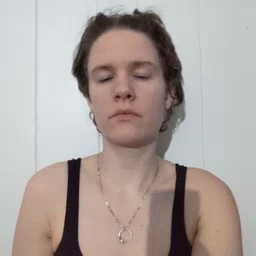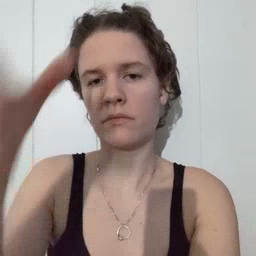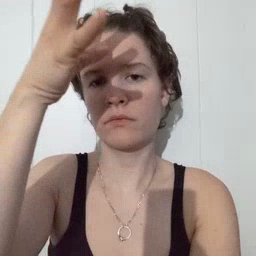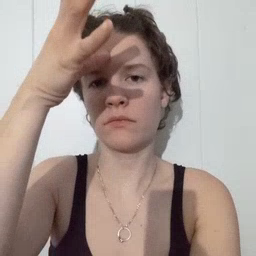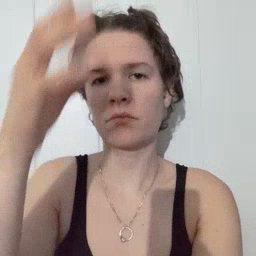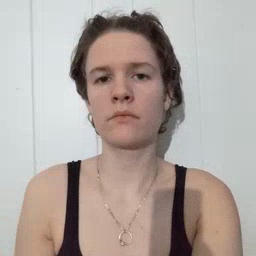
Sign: dad